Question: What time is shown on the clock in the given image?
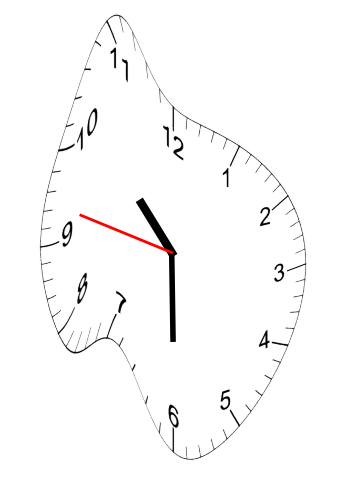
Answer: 10:29:47